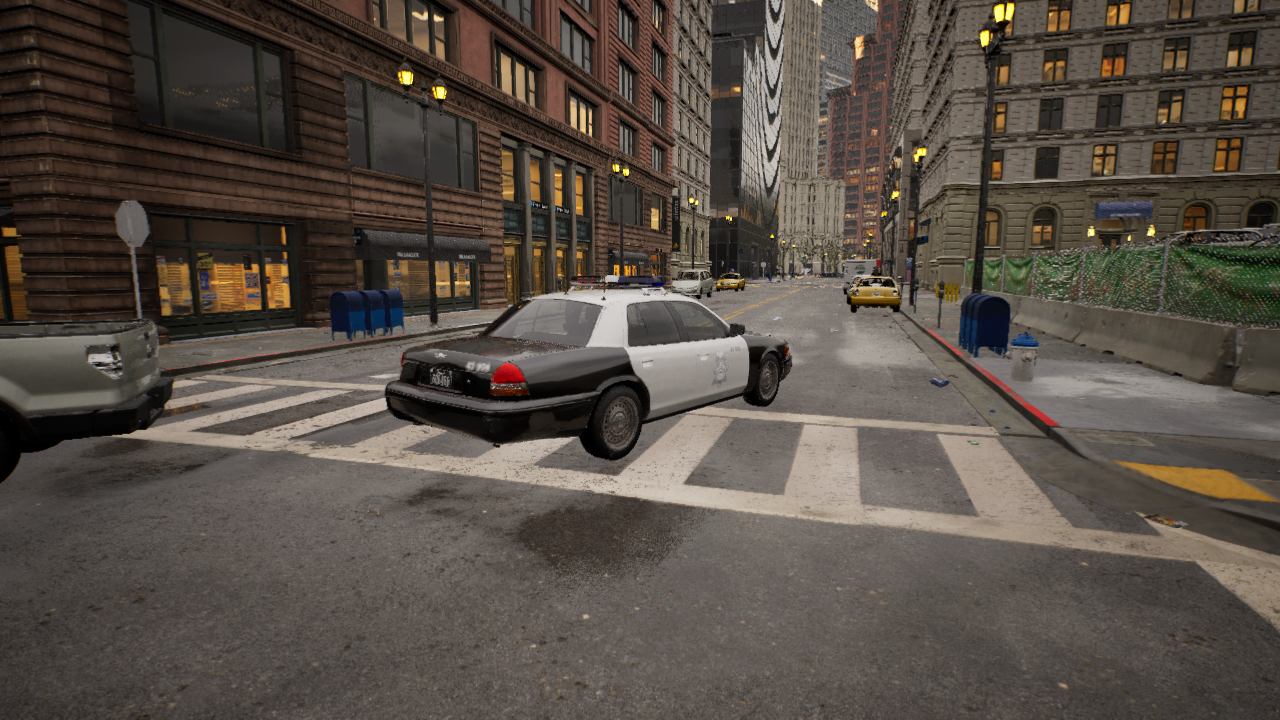
Venue: intersection
Lighting: golden hour
Vehicle rig: sedan